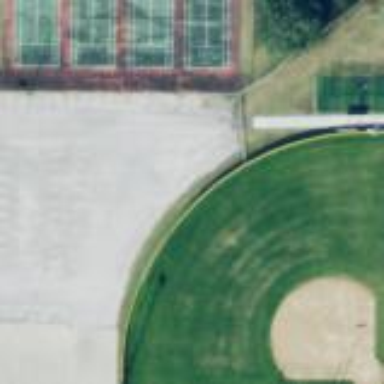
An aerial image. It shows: Baseball pitch for leisure and sports activities.